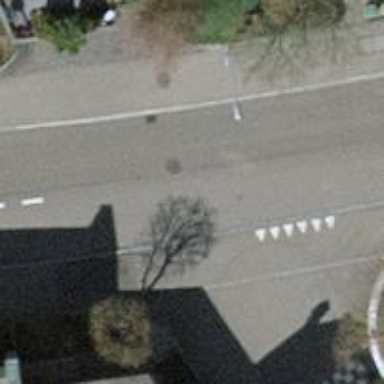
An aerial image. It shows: Secondary road with asphalt surface and sidewalks on both sides.